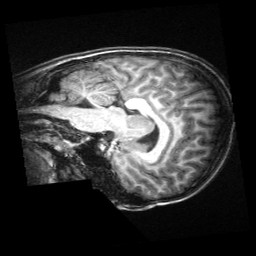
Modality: T1w
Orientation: sagittal
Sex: male